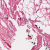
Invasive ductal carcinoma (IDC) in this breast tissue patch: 0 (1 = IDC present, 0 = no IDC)